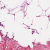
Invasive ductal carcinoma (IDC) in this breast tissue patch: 0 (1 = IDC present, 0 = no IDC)